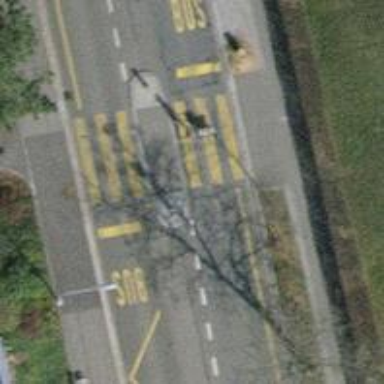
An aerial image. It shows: Zebra crossing with uncontrolled intersection and pedestrian island.